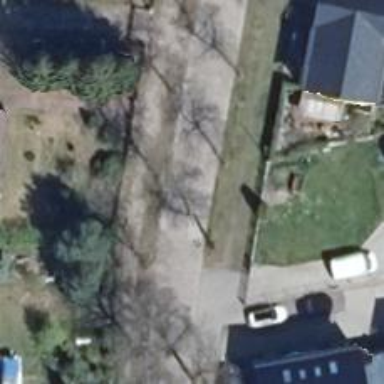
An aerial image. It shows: Residential road with dirt sidewalk on the left.